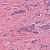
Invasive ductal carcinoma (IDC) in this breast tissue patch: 1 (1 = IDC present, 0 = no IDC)